Question: hi I get values from a textbox and i split it to a array.. Then i got the max value it is not saying real value;
here code is used
'''
string[] cwatchers = textBox4.Text.Split('
');
string[] sss = textBox1.Text.Split('
');
string[] emails = textBox2.Text.Split('
');
var sb = new StringBuilder();
sb.AppendLine("VERSION BUILD=<PHONE> RECORDER=FX");
sb.AppendLine("SET !ERRORIGNORE YES");
sb.AppendLine("SET !TIMEOUT_TAG 3");
sb.AppendLine("SET !TIMEOUT_STEP 3");
sb.AppendLine("SET !TIMEOUT_PAGE 7");
sb.AppendLine("SET !REPLAYSPEED FAST");
for (int i = 0; i < Convert.ToInt64(cwatchers.Max()); i++)
{
sb.AppendLine("TAB T=1").AppendLine("CLEAR");
sb.AppendLine("URL GOTO=https://signin.ebay.com/ws/eBayISAPI.dll?SignIn&lgout=");
sb.AppendLine("WAIT SECONDS=1");
sb.AppendLine("TAG POS=1 TYPE=INPUT:SUBMIT FORM=ID:SIGNINFORM ATTR=ID:SUBMIT");
sb.AppendLine("SET !ENCRYPTION NO");
sb.AppendLine("TAG POS=1 TYPE=INPUT:PASSWORD FORM=ID:SIGNINFORM ATTR=ID:PASS CONTENT=Maths7524");
sb.Append("TAG POS=1 TYPE=INPUT:TEXT FORM=ID:SIGNINFORM ATTR=ID:USERID CONTENT=").AppendLine(emails[i]);
sb.AppendLine("TAG POS=1 TYPE=INPUT:SUBMIT FORM=ID:SignInForm ATTR=ID:sgnBt");
sb.AppendLine("WAIT SECONDS=7");
foreach (string item in sss)
{
sb.Append("URL GOTO=www.ebay.com/itm/").AppendLine(item);
sb.AppendLine("WAIT SECONDS=1").AppendLine("TAG POS=1 TYPE=SPAN ATTR=ID:watchLabel");
sb.AppendLine("TAG POS=1 TYPE=A ATTR=TXT:Watch").AppendLine("WAIT SECONDS=1").AppendLine();
}
}
label5.Text = cwatchers.Max();
'''

label5 says max value is 70
as we can see max value is 180.. could anybody tell me why this is getting false ?
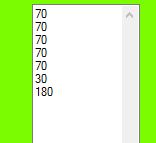
Answer: You need first to cast the elements to 'int', because now they are strings. Try something like this:
'''
label5.Text = cwatchers.Max(x=>int.Parse(x));
'''
This parses all the elements to 'int' and then finds the max value. Notice that it will throw an exception if any of the elements can't be parsed to 'int'.